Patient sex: M
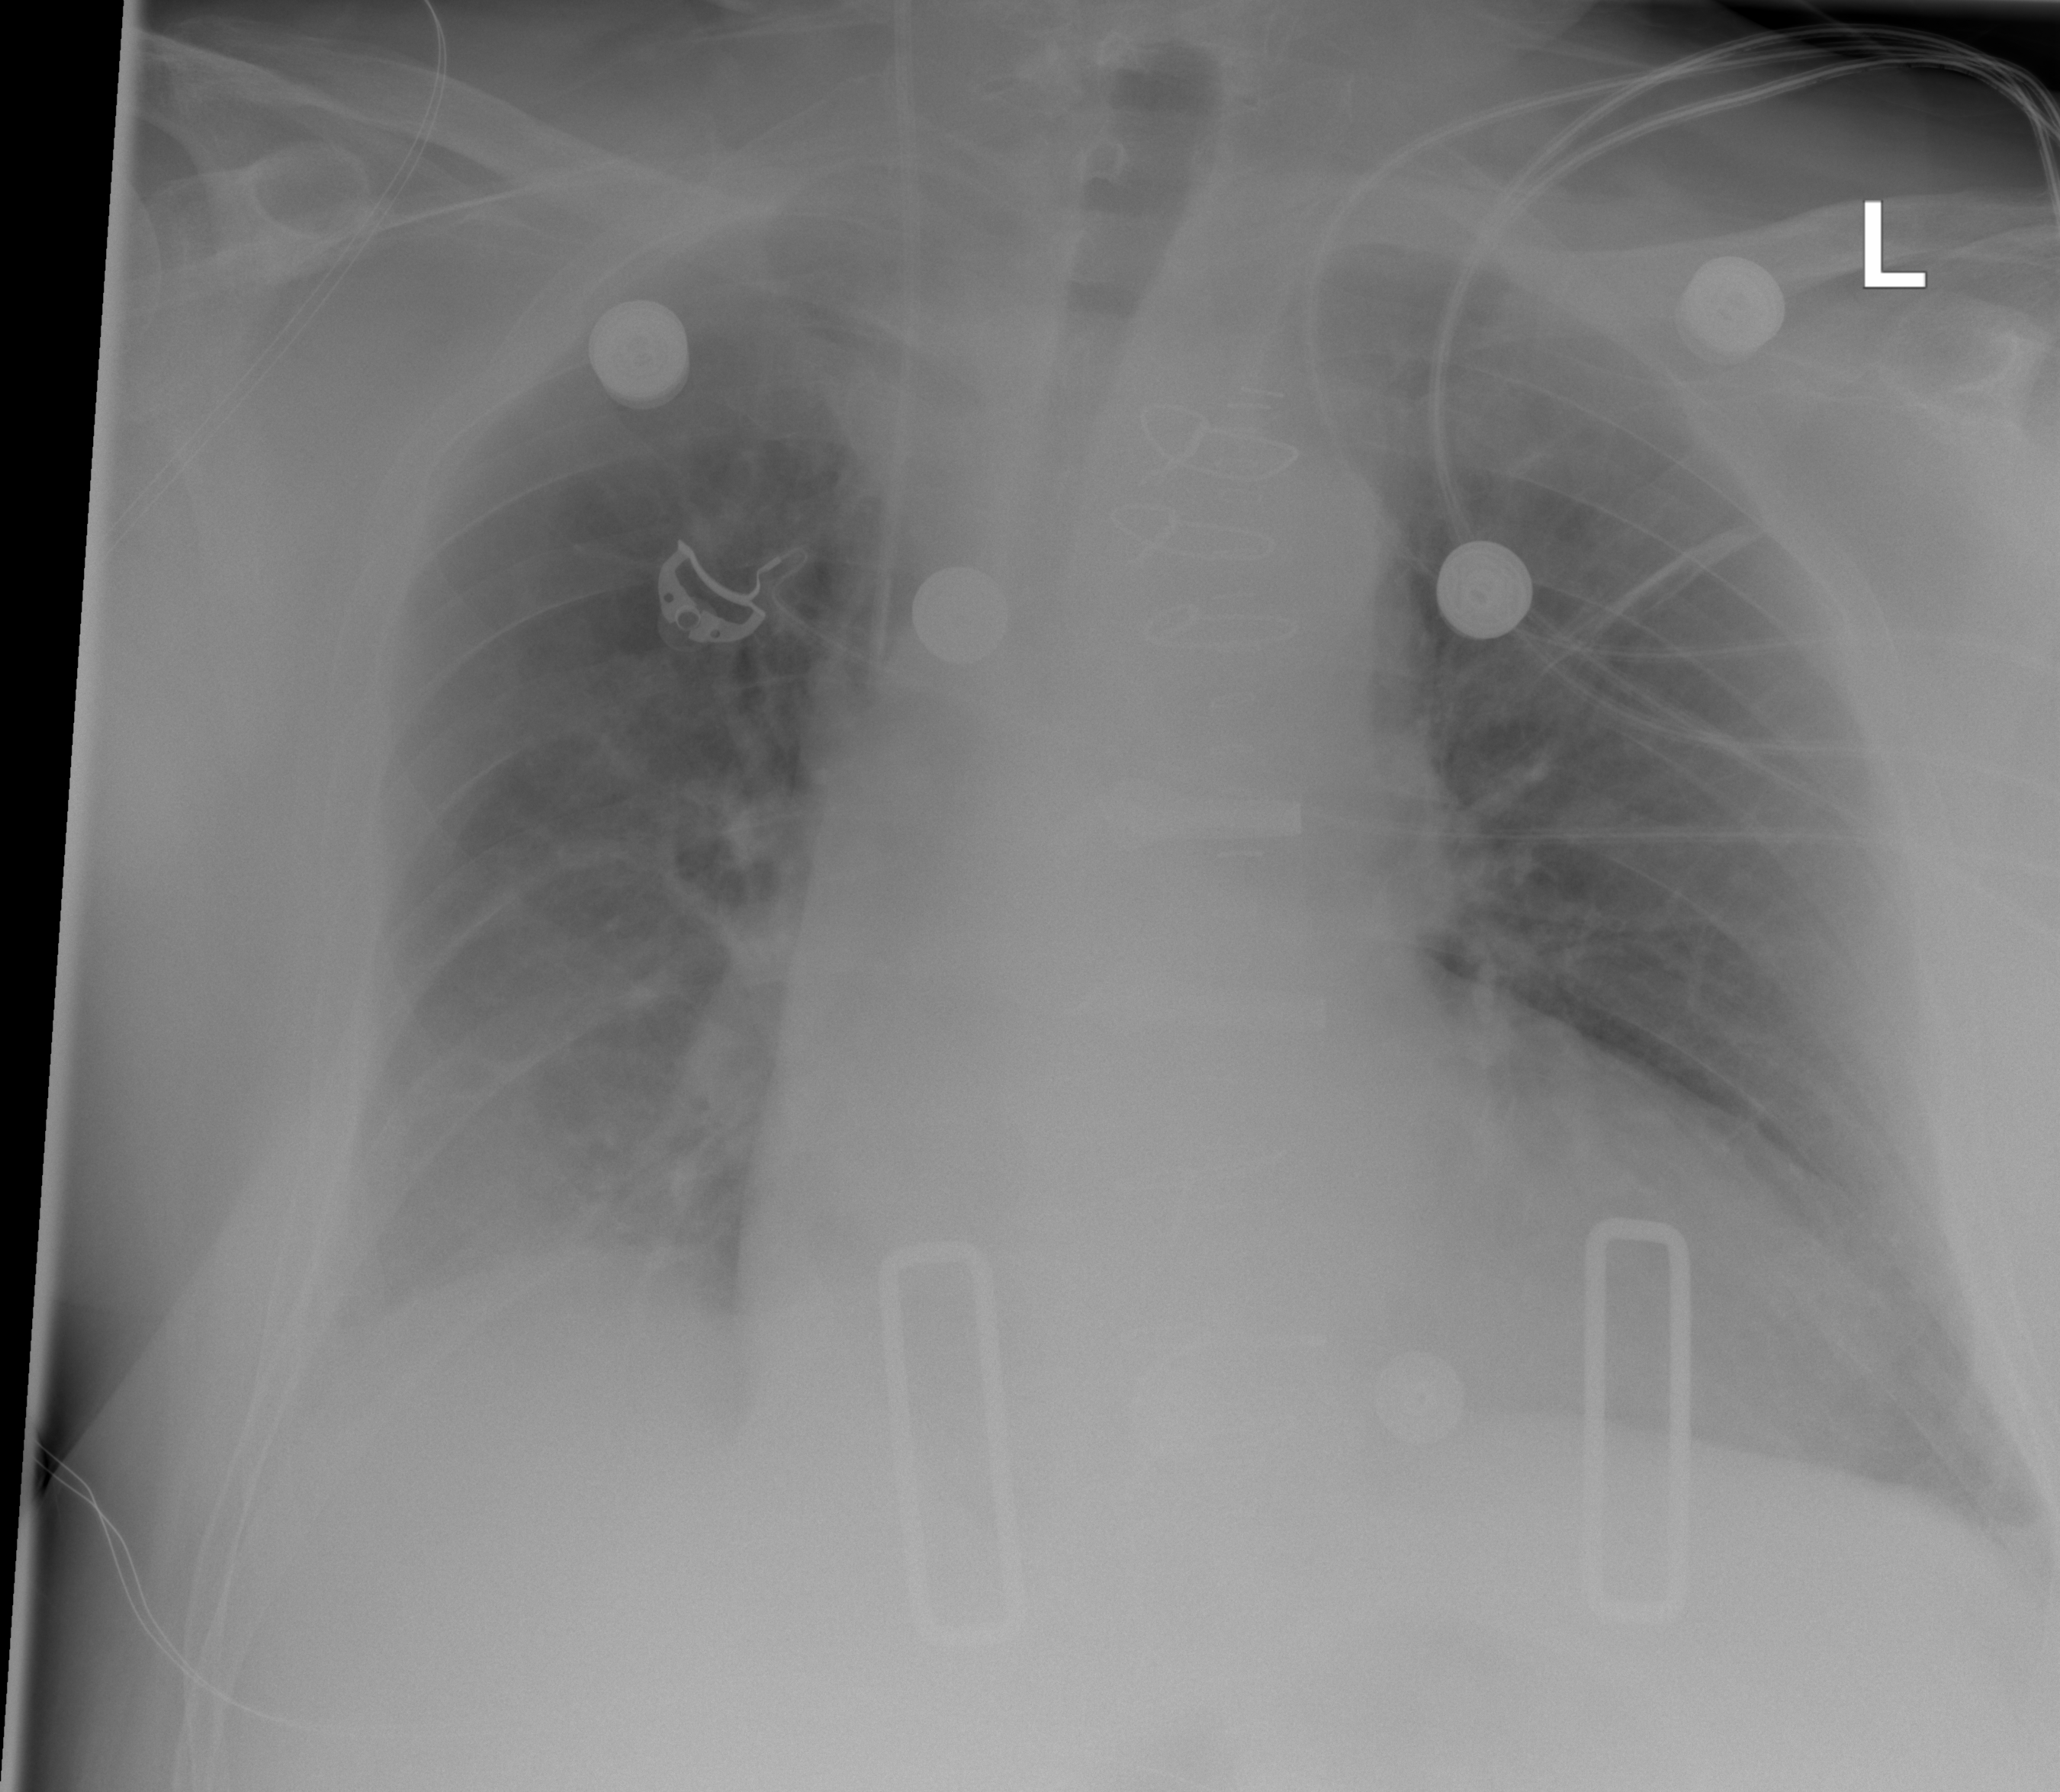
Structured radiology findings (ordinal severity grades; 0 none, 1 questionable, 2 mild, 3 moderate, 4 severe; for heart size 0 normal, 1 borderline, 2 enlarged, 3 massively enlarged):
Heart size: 2
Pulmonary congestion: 0
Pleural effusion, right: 2
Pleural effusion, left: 2
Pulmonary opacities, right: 0
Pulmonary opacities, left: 0
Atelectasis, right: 2
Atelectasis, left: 2